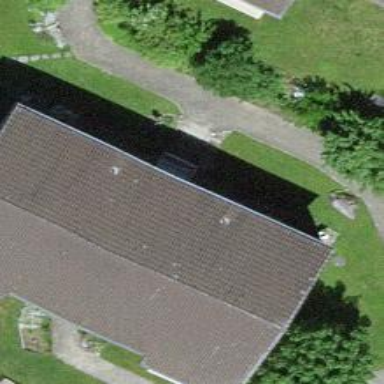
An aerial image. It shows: Residential building.